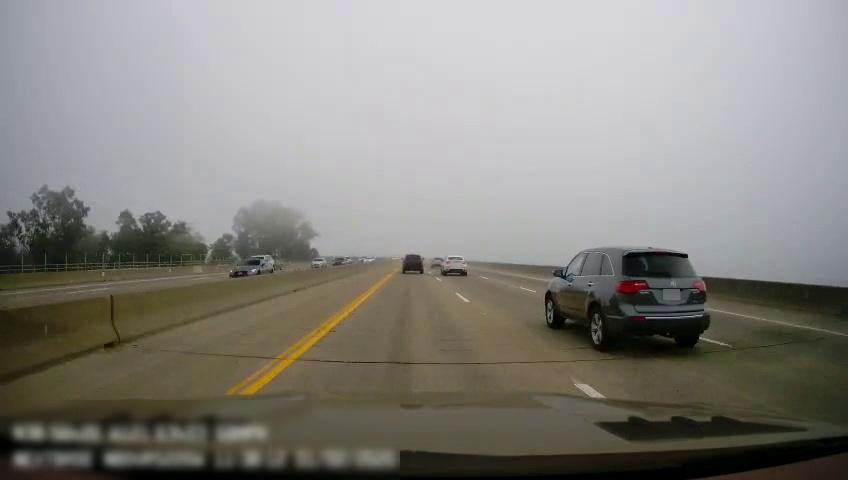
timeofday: Day
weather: Cloudy
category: Drivable Space
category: Drivable Space
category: Vehicles | SUV
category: Vehicles | Car
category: Vehicles | Car
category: Vehicles | Car
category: Vehicles | Car
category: Vehicles | Car
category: Vehicles | SUV
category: Vehicles | SUV
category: Vehicles | SUV
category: Vehicles | SUV
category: Lanes | Current Lane
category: Lanes | Current Lane
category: Lanes | Alternate Lane
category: Lanes | Alternate Lane
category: Lanes | Alternate Lane
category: Lanes | Opposite Lane
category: Lanes | Opposite Lane